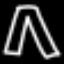
Label: pants